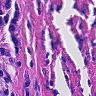
Metastatic tissue present: yes